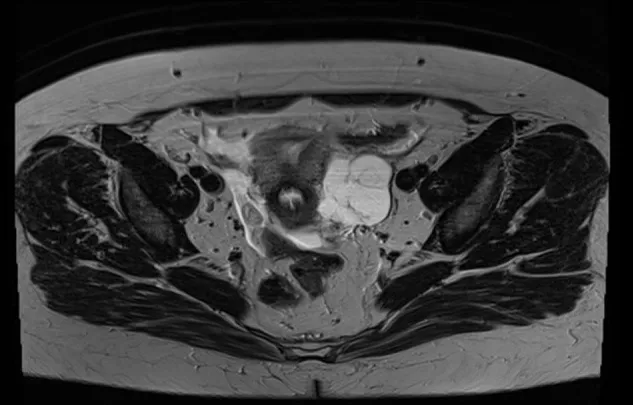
Cross-section of RMI with effusion around the uterus.
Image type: radiology (mri)